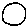
Label: circle